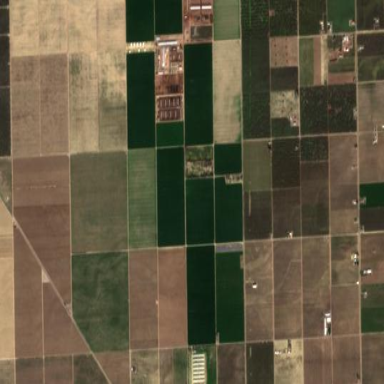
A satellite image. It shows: Farmland with fields for crop cultivation.